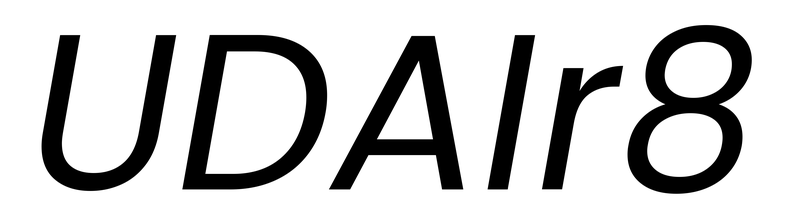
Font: Poppins-Italic